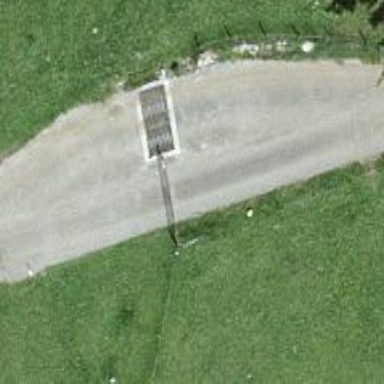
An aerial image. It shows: Cattle grid.